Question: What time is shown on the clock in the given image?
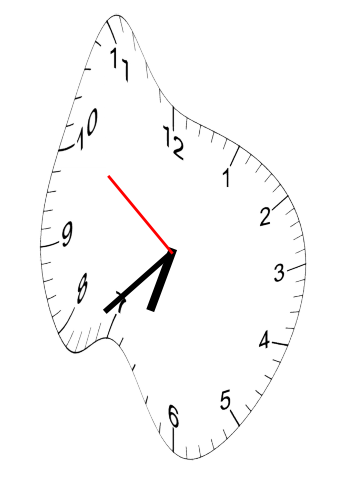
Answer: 06:37:51